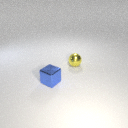
small yellow metal sphere to the right of small blue metal cube